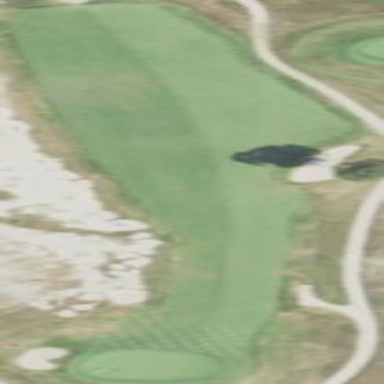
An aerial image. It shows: Golf fairway surrounded by grass.